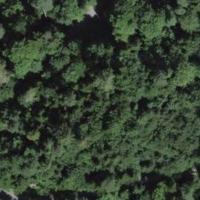
EUNIS habitat code: 44
Species observed at this site:
Tussilago farfara
Petasites albus